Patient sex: F
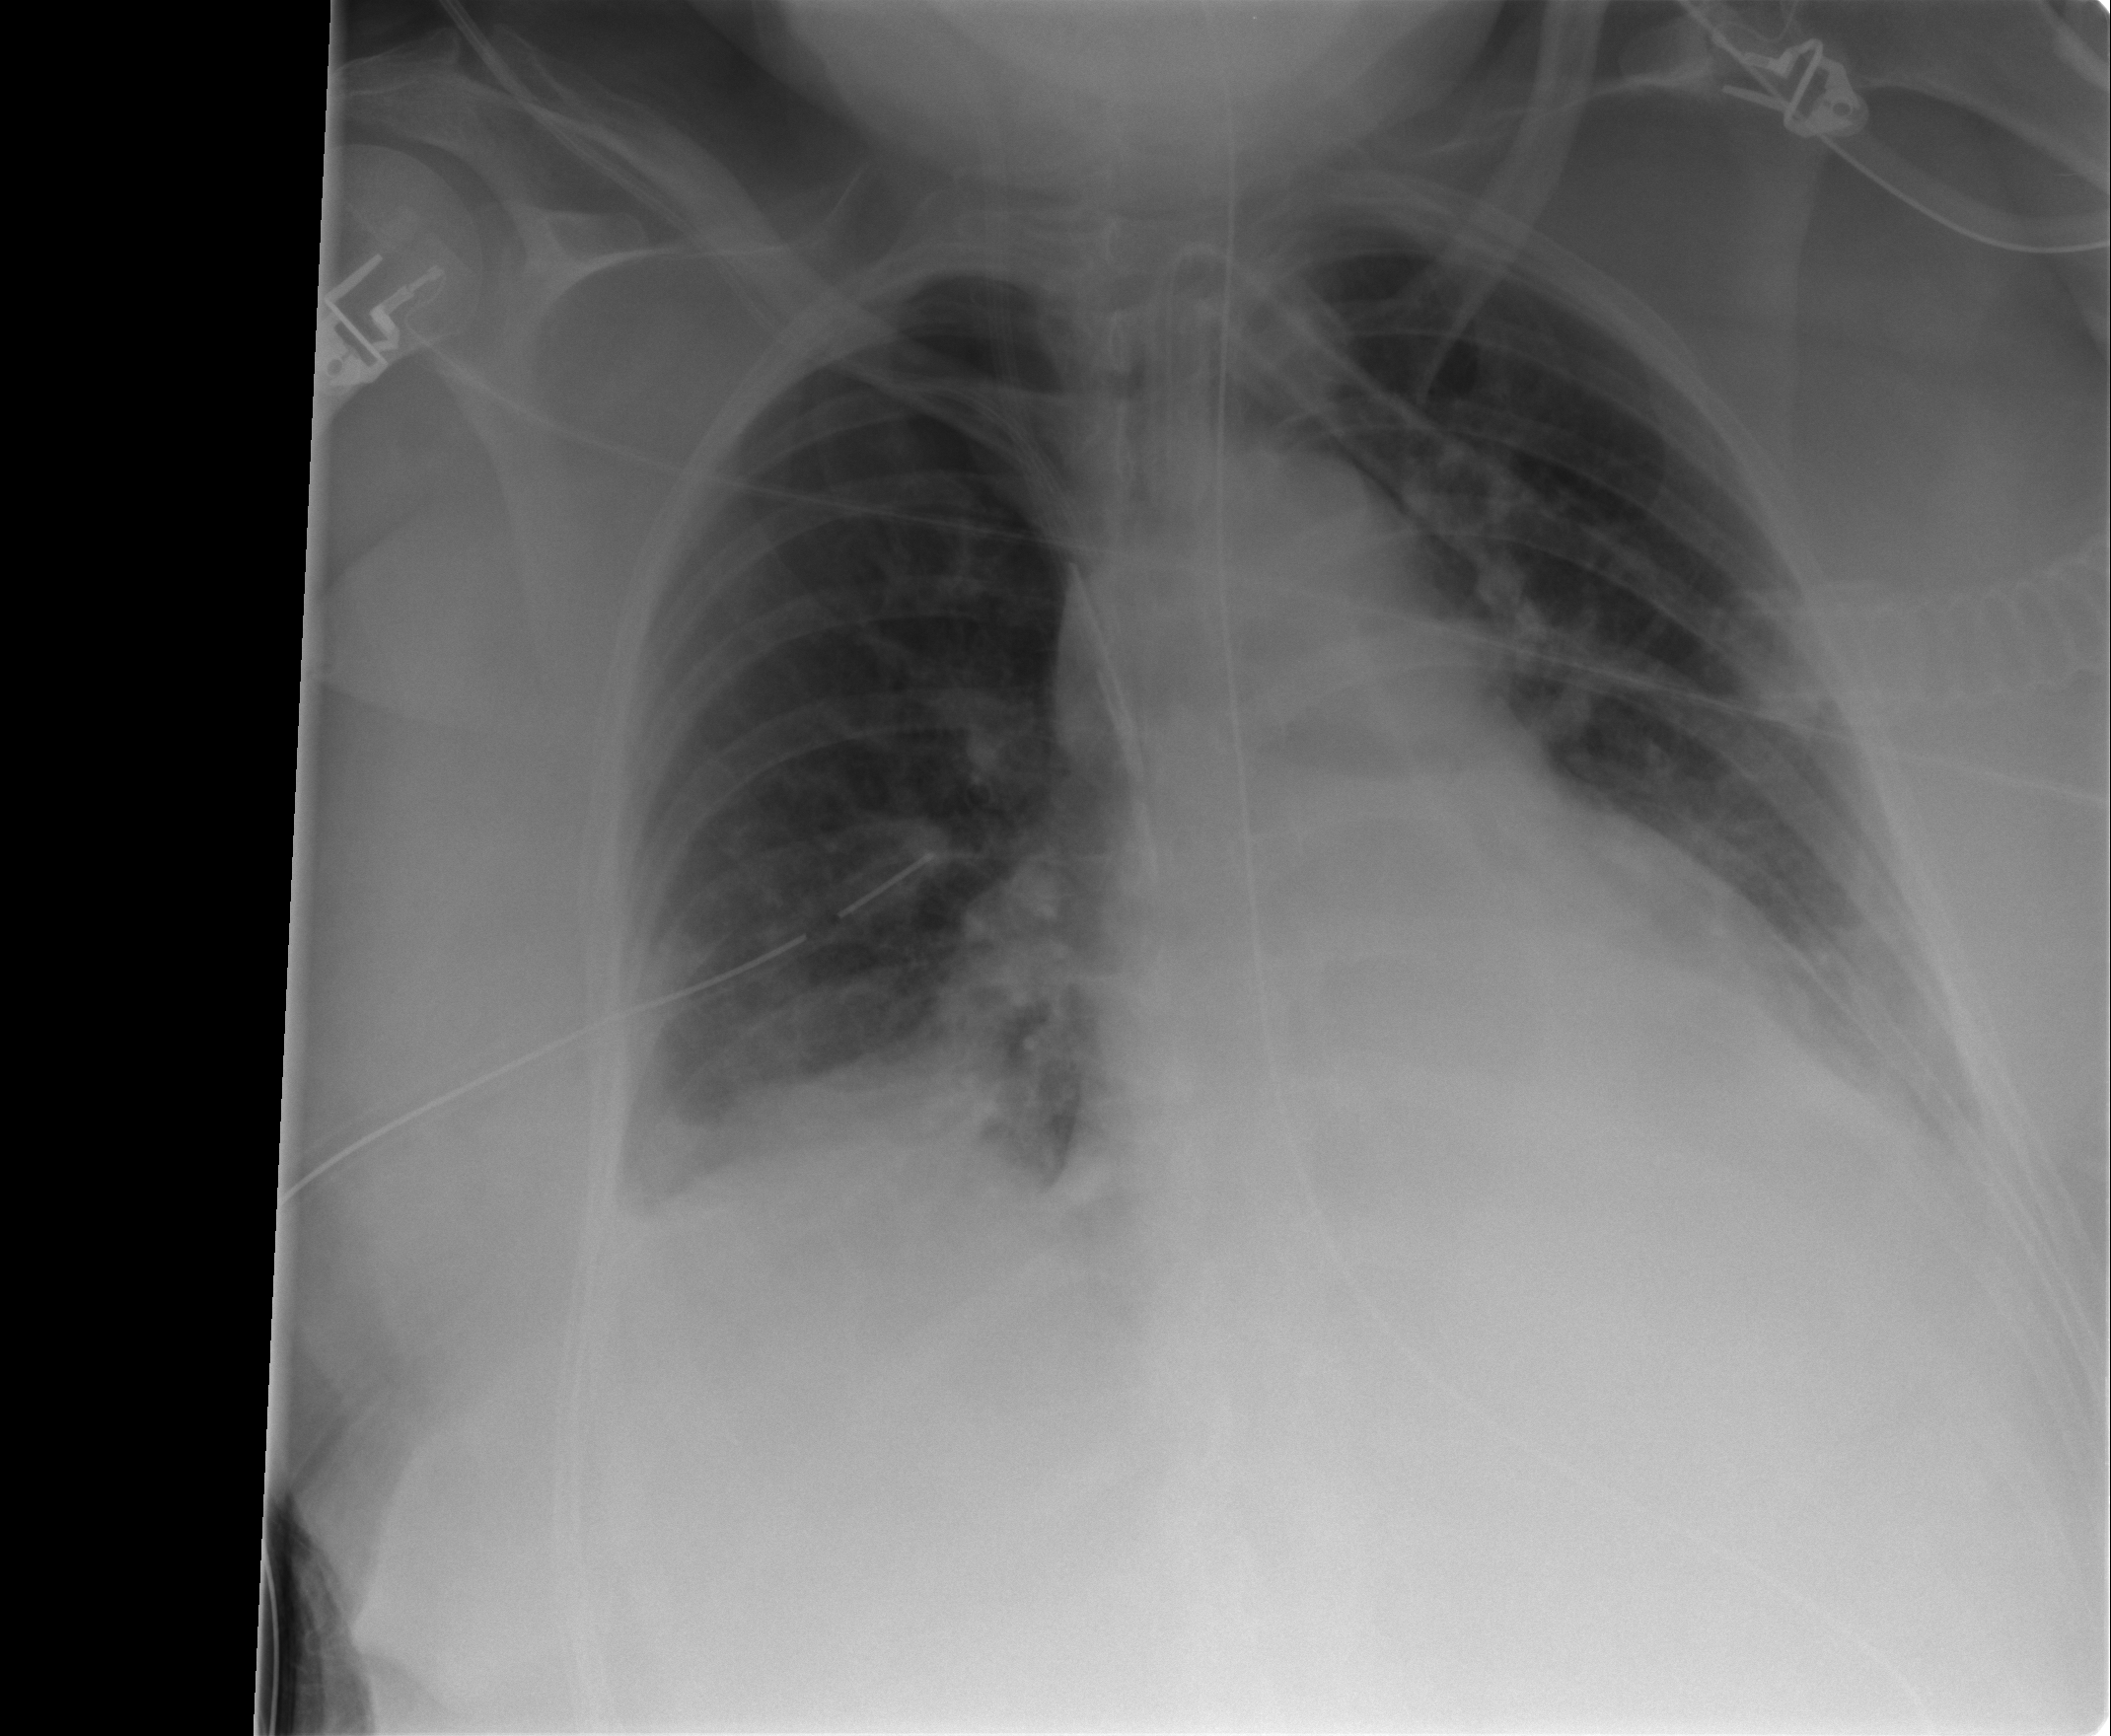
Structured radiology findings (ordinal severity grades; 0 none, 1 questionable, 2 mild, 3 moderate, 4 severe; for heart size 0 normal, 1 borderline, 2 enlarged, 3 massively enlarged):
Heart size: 2
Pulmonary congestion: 0
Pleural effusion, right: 2
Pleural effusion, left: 2
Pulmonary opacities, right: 2
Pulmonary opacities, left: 0
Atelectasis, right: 2
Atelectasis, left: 2